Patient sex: M
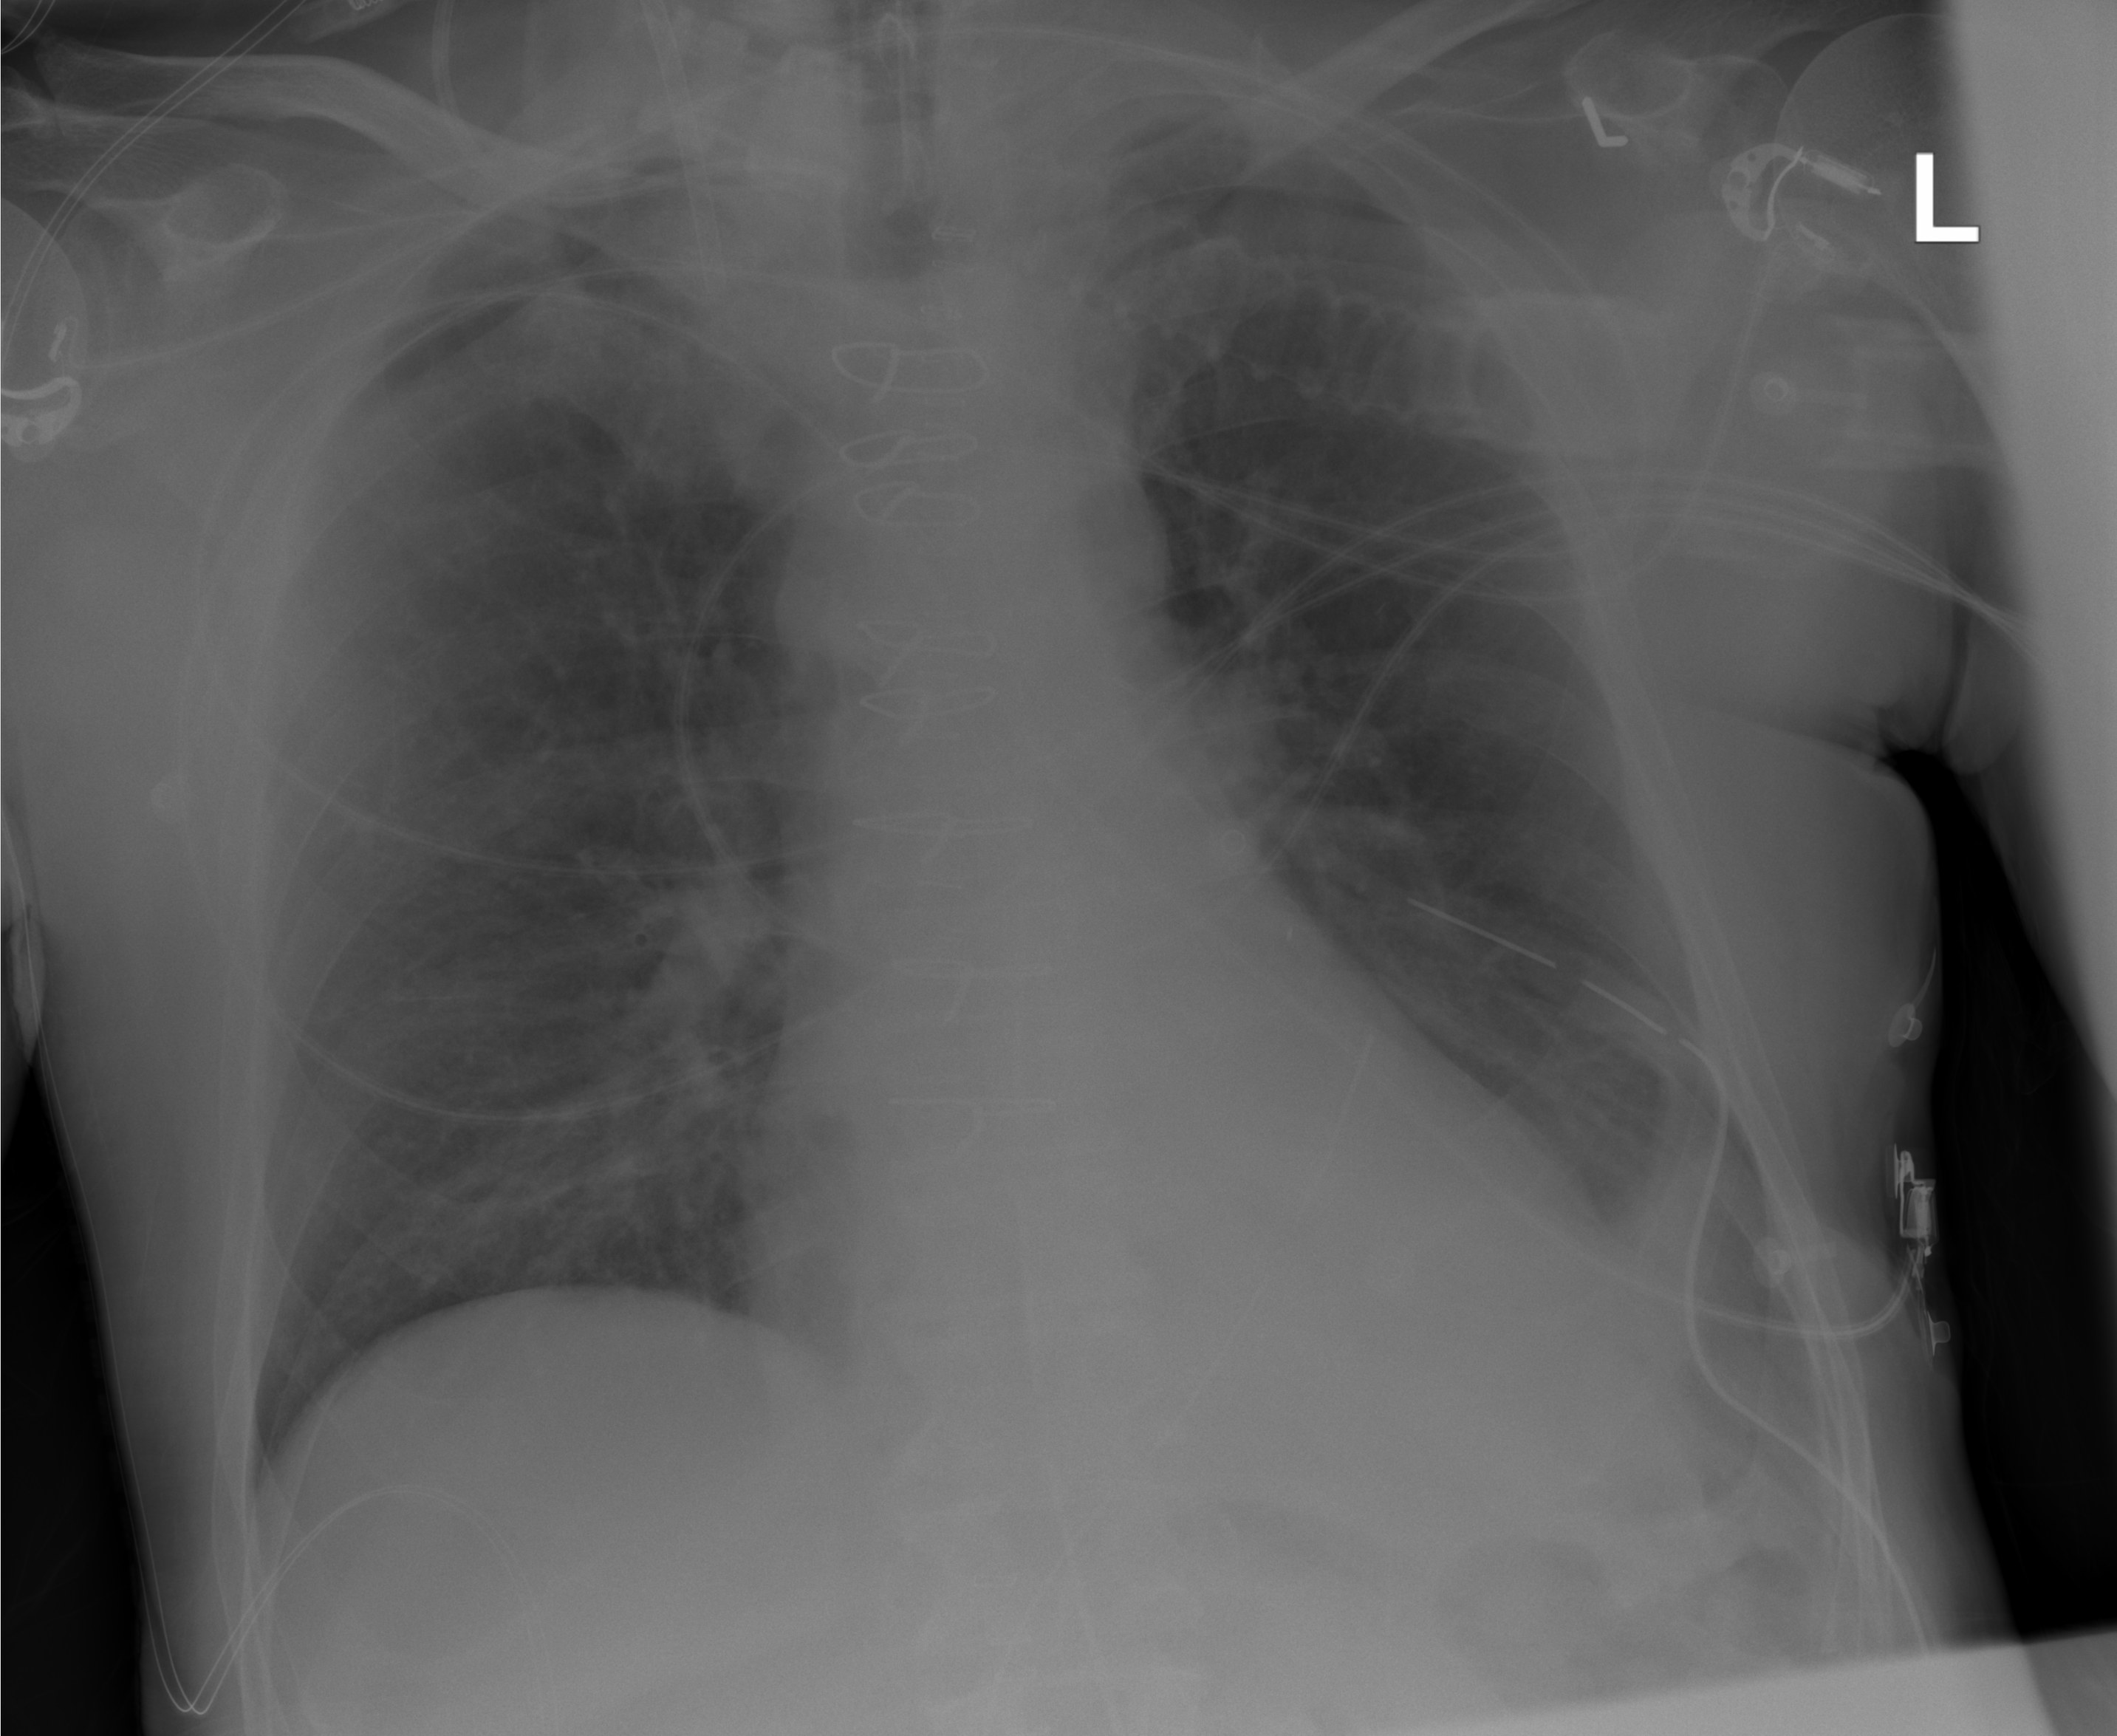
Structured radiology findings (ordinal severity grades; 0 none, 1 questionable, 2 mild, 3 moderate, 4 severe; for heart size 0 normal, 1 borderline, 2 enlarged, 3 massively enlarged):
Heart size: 0
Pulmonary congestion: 0
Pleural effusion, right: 0
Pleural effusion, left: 2
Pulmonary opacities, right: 0
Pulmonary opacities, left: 0
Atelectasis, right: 0
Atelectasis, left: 2